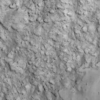
Label: not_dusty